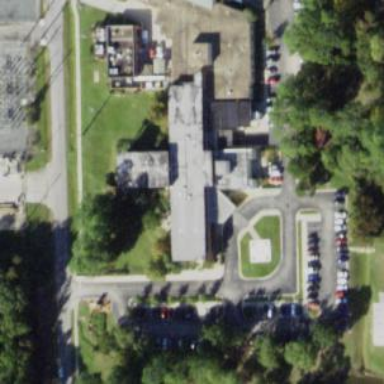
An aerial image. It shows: Hospital building.